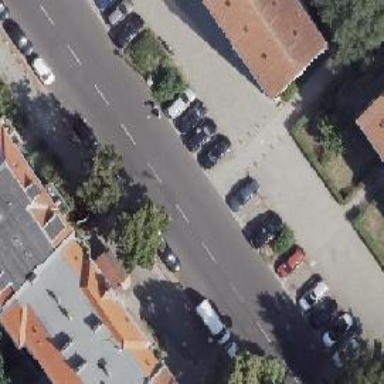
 with parking lanes on the right and street side parking on the left."